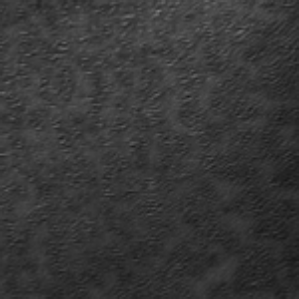
Label: frost